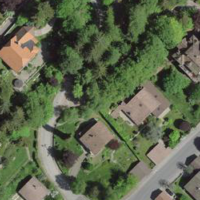
EUNIS habitat code: 55
Species observed at this site:
Cardamine pratensis